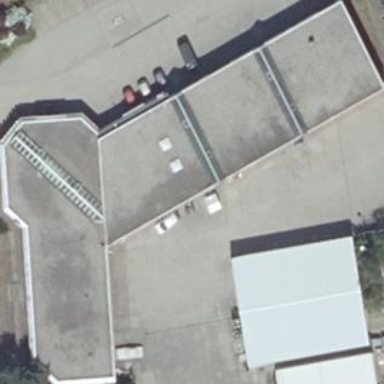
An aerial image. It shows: Commercial building.